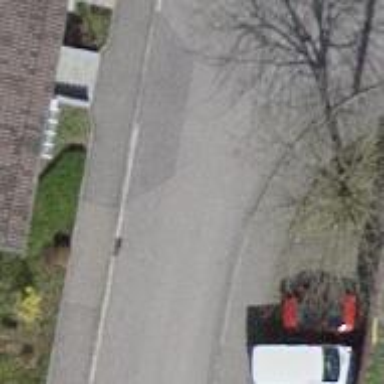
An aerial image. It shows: Kerb barrier.